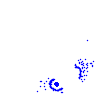
Particle: pion